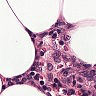
Metastatic tissue present: no